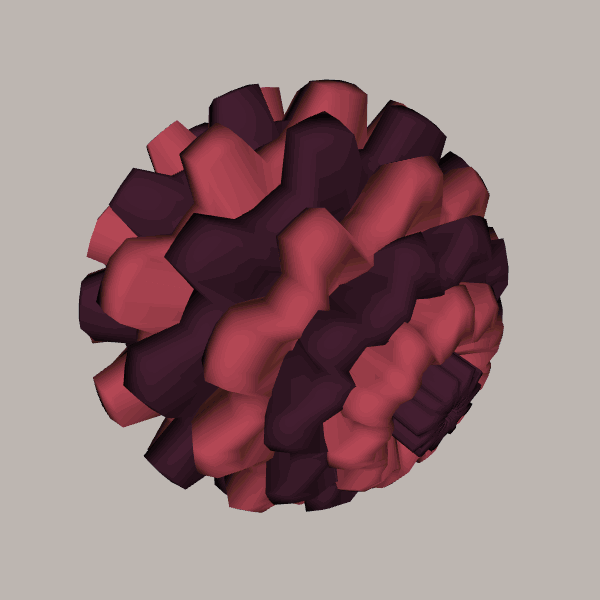
Background: light